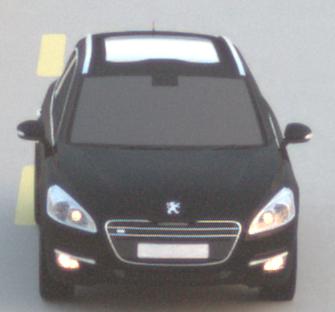
Make: Peugeot
Model: 508 SW 120 VTi
Detailed model: 508 (I) SW
Model produced from: 2011/03
Model produced until: 2014/05
Doors: 5
Color: black
Road condition: dry road
Daytime: dawn
Contrast: low contrast